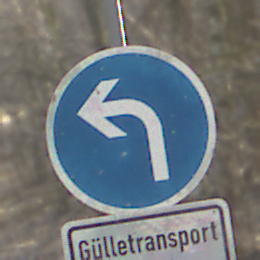
Verkehrszeichen: VorgeschriebeneFahrtrichtungLinks
Zusatzzeichen unten: BesondereFahrzeugeUndTransportgueter12
Umgebung: Outdoor, Nature
Tageszeit: MorningAfternoon
Wetter: Clear
Licht: Natural
Jahreszeit: Winter
Kontrast: HighContrast